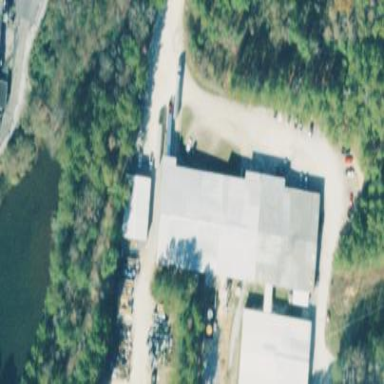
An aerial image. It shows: Industrial building with gabled metal roof.